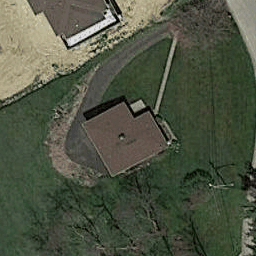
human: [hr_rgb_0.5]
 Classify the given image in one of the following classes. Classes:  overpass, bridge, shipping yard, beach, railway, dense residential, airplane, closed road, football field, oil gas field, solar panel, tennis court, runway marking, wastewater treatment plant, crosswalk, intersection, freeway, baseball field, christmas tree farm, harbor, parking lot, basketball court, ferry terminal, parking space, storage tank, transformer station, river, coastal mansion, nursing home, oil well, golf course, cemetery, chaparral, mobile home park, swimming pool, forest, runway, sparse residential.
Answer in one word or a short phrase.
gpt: sparse residential